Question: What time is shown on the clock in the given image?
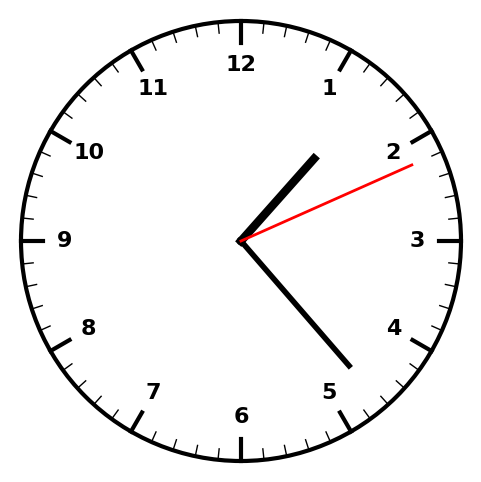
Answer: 01:23:11